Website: crate-barrel
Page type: customer-info-address
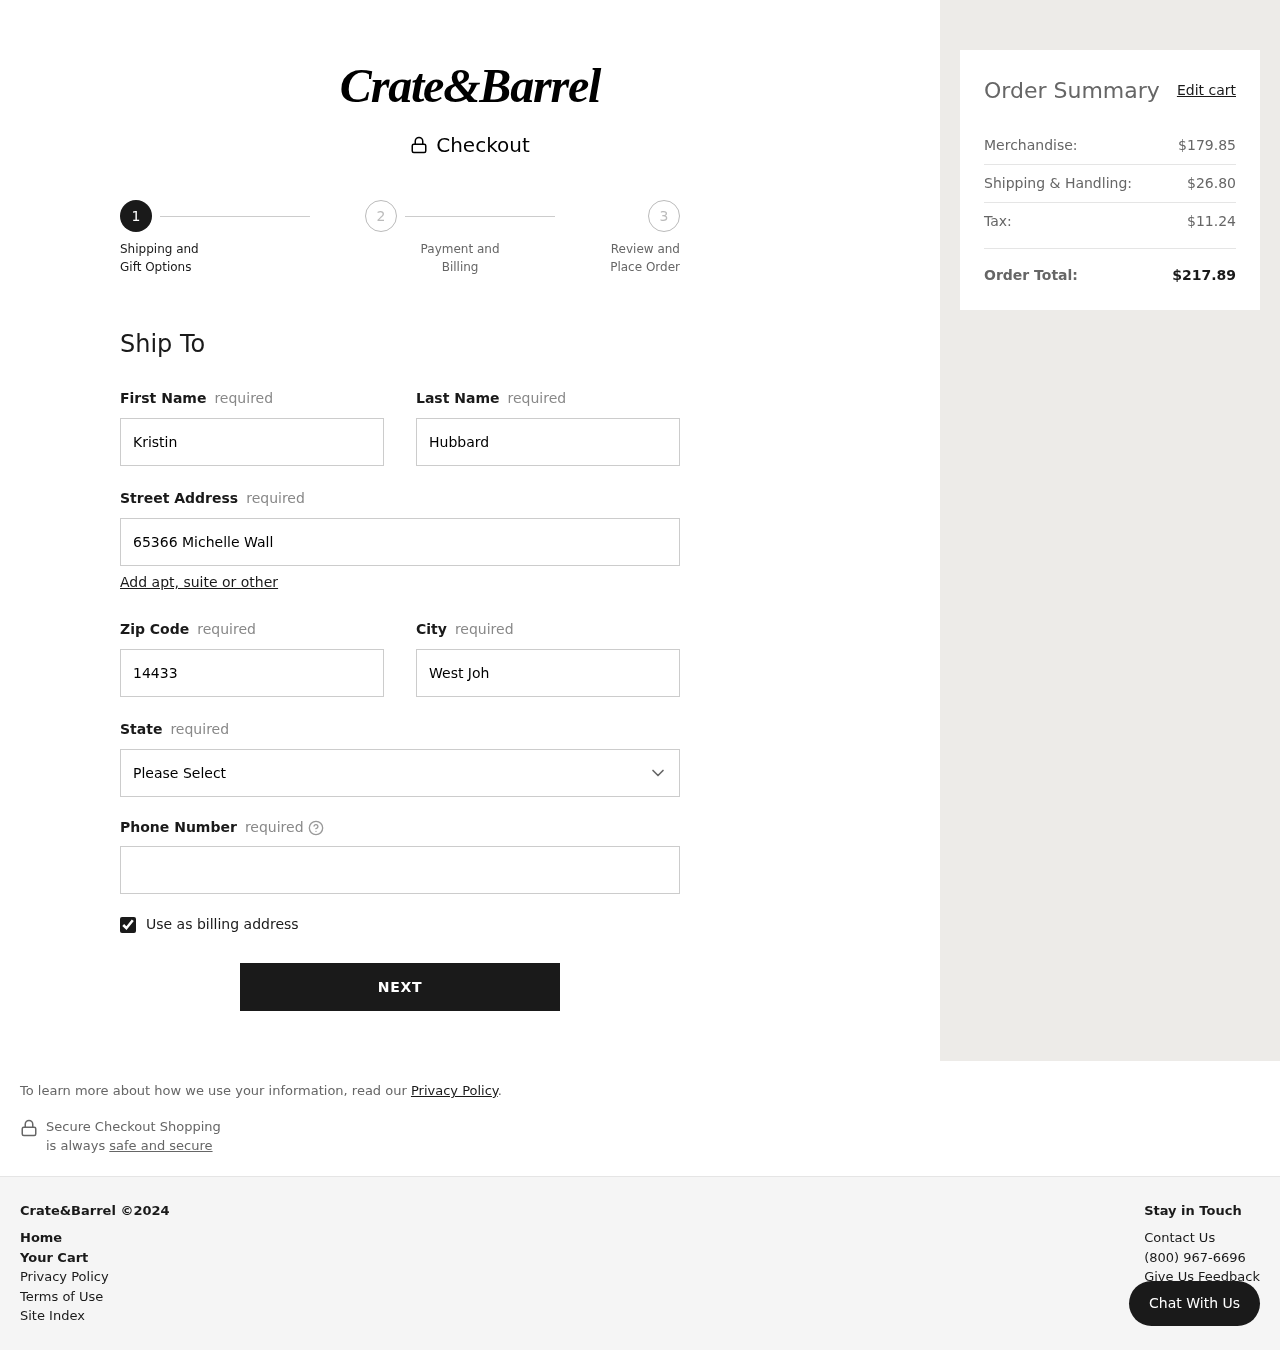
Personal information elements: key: PII_CITY
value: West Johnview
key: PII_FIRSTNAME
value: Kristin
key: PII_LASTNAME
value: Hubbard
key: PII_PHONE
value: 7842538350
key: PII_POSTCODE
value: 14433
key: PII_STATE
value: Oregon
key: PII_STREET
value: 65366 Michelle Wall
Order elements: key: ORDER_SUBTOTAL
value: $179.85
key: ORDER_SHIPPING_COST
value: $26.80
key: ORDER_TAX
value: $11.24
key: ORDER_TOTAL
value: $217.89